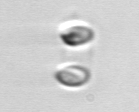
Label: Skeletonema